Question: This is my layout. I want these button should come at a center of screen either its is mobile or tablet. How can i achieve this. Please help me.
'''
<?xml version="1.0" encoding="utf-8"?>
<ScrollView android:id="@+id/scrollView" xmlns:android="http://schemas.android.com/apk/res/android"
android:layout_width="fill_parent" android:layout_height="fill_parent" android:background="@color/ubc_grey">
<RelativeLayout android:layout_width="match_parent" android:layout_height="wrap_content">
<TextView android:id="@+id/titleTextView" android:layout_width="fill_parent" android:layout_height="60dp"
android:background="@color/slate_grey" android:text="@string/title_home_map_view" android:textColor="@color/white"
android:gravity="center" android:textSize="20dp"/>
<LinearLayout android:id="@+id/linearLayout" android:layout_width="fill_parent" android:layout_height="fill_parent"
android:orientation="vertical" android:layout_centerInParent="true" android:layout_below="@+id/titleTextView"
android:layout_centerHorizontal="true" android:gravity="center" android:layout_marginTop="20dp">
<Button android:id="@+id/category" android:layout_width="250dp" android:layout_height="60dp"
android:text="@string/choose_category" android:textColor="@color/white" android:textSize="18dp"
android:layout_gravity="center"/>
<Button android:id="@+id/range" android:layout_width="250dp" android:layout_height="60dp"
android:text="@string/select_range" android:textColor="@color/white" android:layout_marginTop="20dp"
android:textSize="18dp" android:layout_gravity="center"/>
<Button android:id="@+id/useMyCurrentLocation" android:layout_width="250dp" android:layout_height="60dp"
android:layout_marginTop="20dp" android:textColor="@color/white" android:text="@string/button_use_my_current_location"
android:layout_gravity="center" android:textSize="18dp"/>
</LinearLayout>
</RelativeLayout>
</ScrollView>
'''
This is what I'm trying to achieve

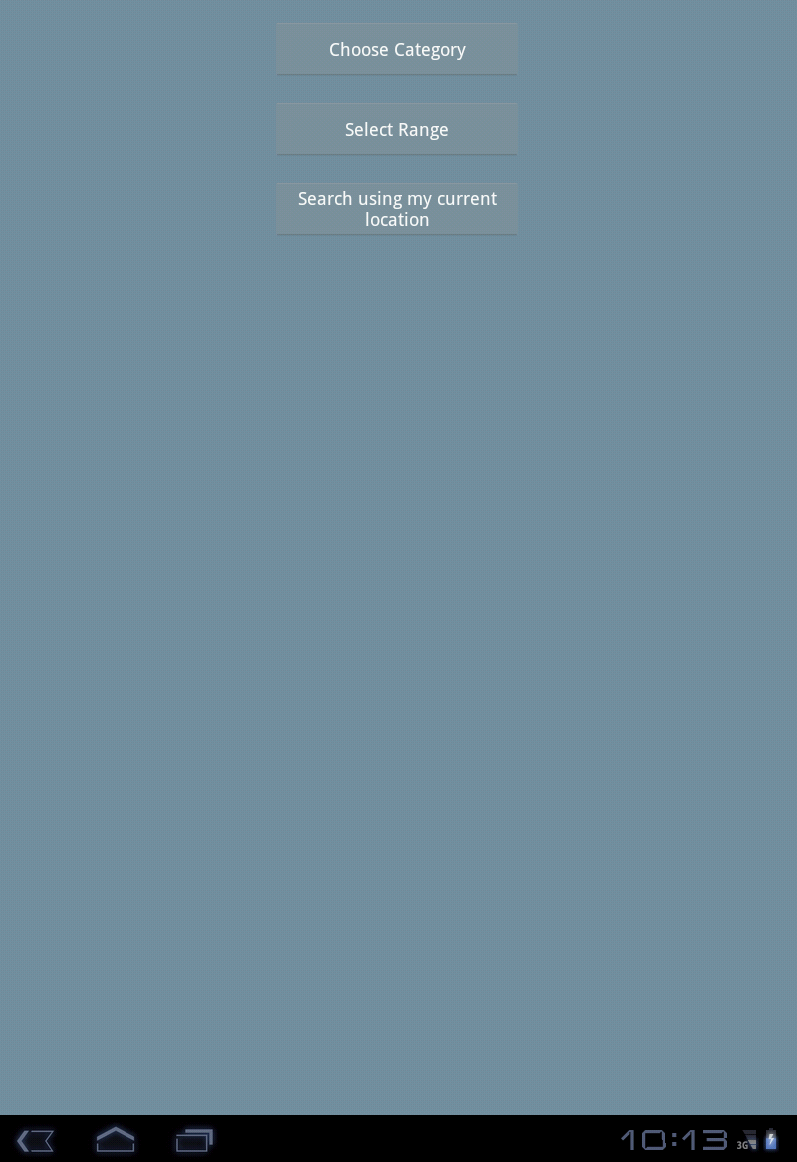
Answer: Please check this xml code. Here i have removed your color and the String Part.
'''
<?xml version="1.0" encoding="utf-8"?>
'''
'''
<LinearLayout
android:layout_width="fill_parent"
android:layout_height="fill_parent"
android:layout_gravity="center_vertical"
android:gravity="center_horizontal"
android:orientation="vertical" >
<LinearLayout
android:id="@+id/linearLayout"
android:layout_width="wrap_content"
android:layout_height="fill_parent"
android:gravity="center_vertical"
android:orientation="vertical" >
<Button
android:id="@+id/category"
android:layout_width="250dp"
android:layout_height="60dp"
android:text="choose_category"
android:textSize="18dp" />
<Button
android:id="@+id/range"
android:layout_width="250dp"
android:layout_height="60dp"
android:layout_marginTop="20dp"
android:text="select_range"
android:textSize="18dp" />
<Button
android:id="@+id/useMyCurrentLocation"
android:layout_width="250dp"
android:layout_height="60dp"
android:layout_marginTop="20dp"
android:text="button_use_my_current_location"
android:textSize="18dp" />
</LinearLayout>
</LinearLayout>
'''
Also you can see the Screen shot attached below:

Hope you got the point.
feel free to comment.